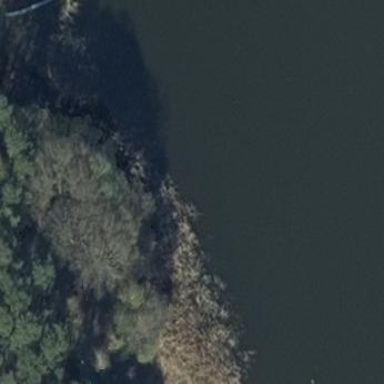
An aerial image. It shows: Wetland area dominated by reedbeds.